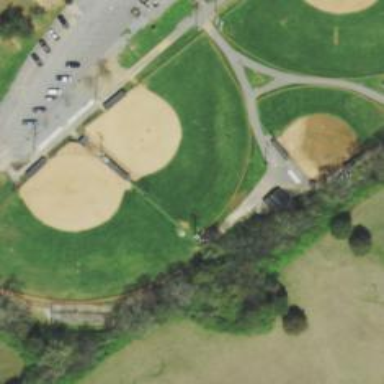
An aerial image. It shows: Softball pitch for leisure land activities.